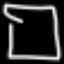
Label: square